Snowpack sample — Buffalo Mountain, Silverthorne, Colorado, USA (2/22/26, 2:02 PM MST)
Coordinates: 39.622, -106.113
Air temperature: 33 °F
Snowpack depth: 63 cm
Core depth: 20 cm
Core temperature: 24.8 °F
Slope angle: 11°, slope face: 116°
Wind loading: low
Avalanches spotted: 0
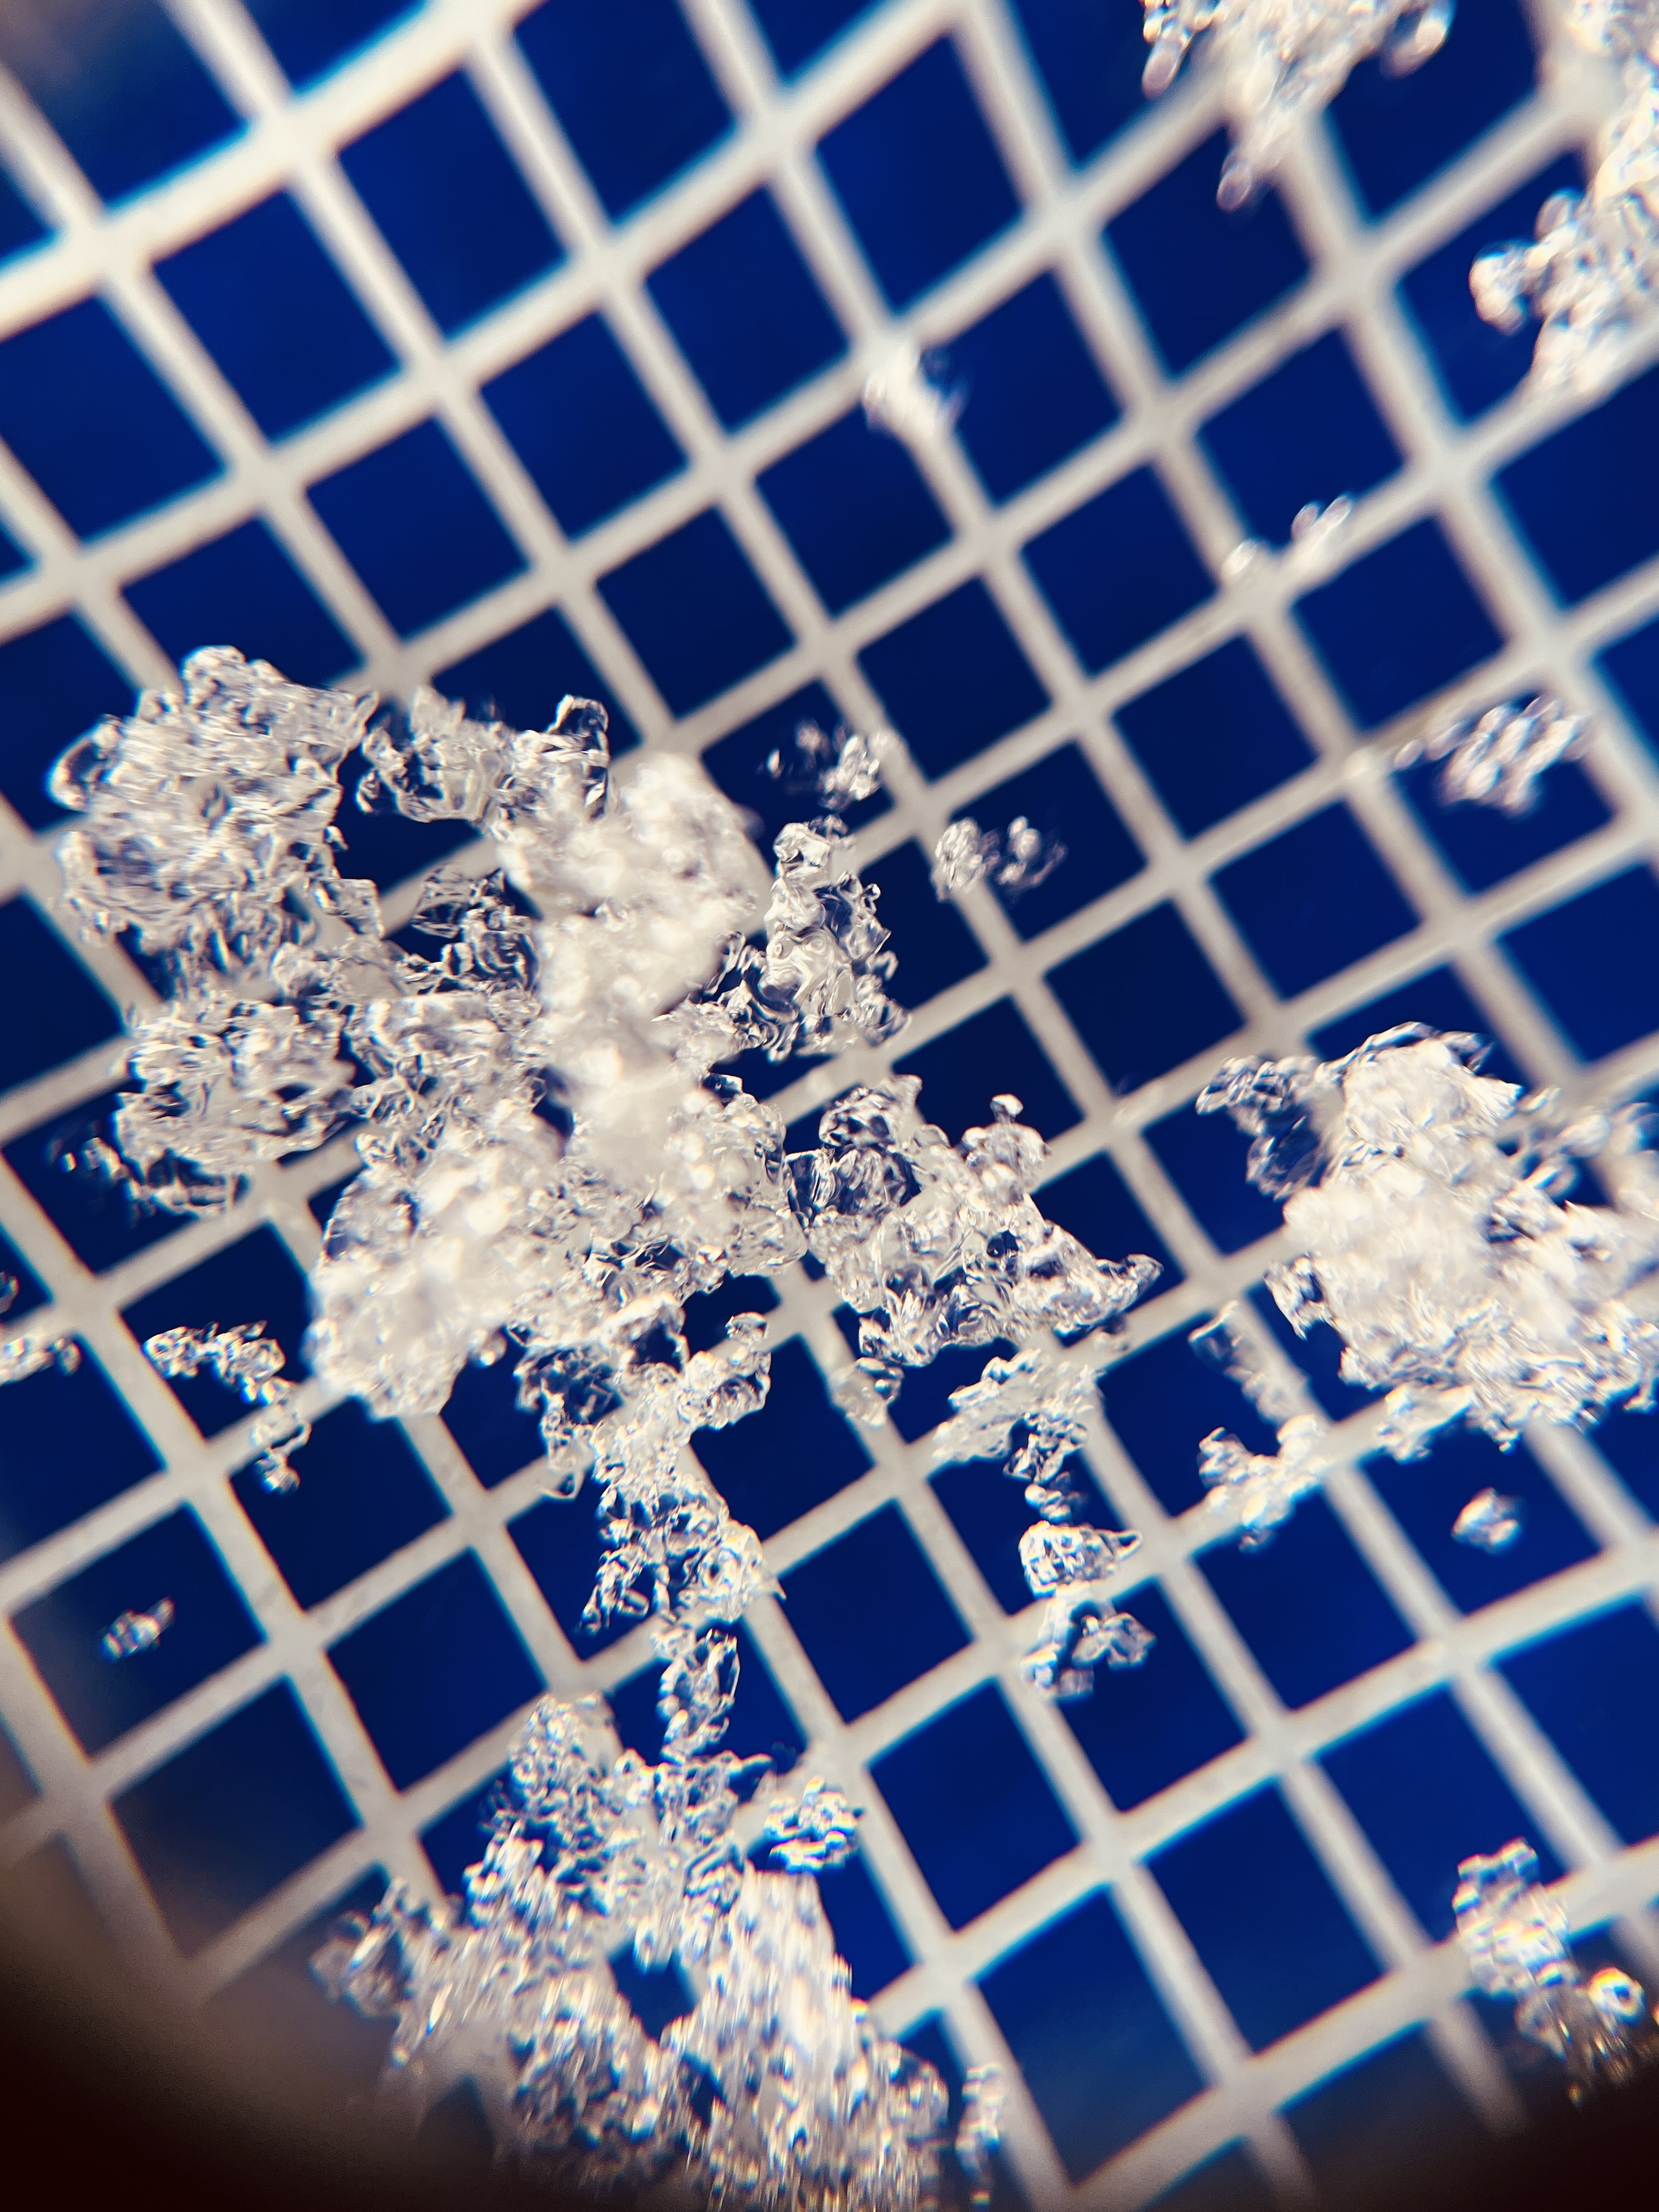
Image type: magnified_profile
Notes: In a firebreak similar to site 1, minimal wind loading with no spotted avalanches (not many faces in view though)